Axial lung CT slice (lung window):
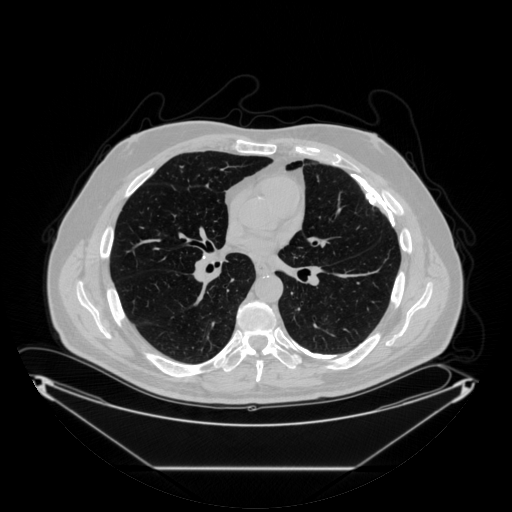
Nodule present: no